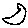
Label: moon